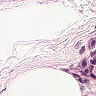
Metastatic tissue present: no